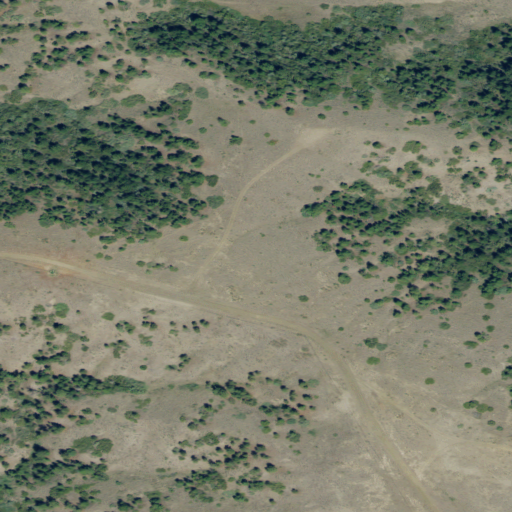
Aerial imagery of ridge(s) in Montana named Barnes Ridge containing shrub, evergreen forest, and grassland